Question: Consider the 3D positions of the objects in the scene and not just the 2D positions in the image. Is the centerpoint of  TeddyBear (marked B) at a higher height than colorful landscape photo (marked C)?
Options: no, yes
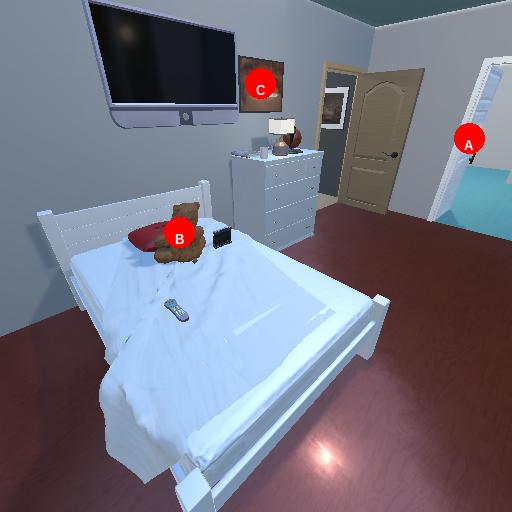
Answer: no